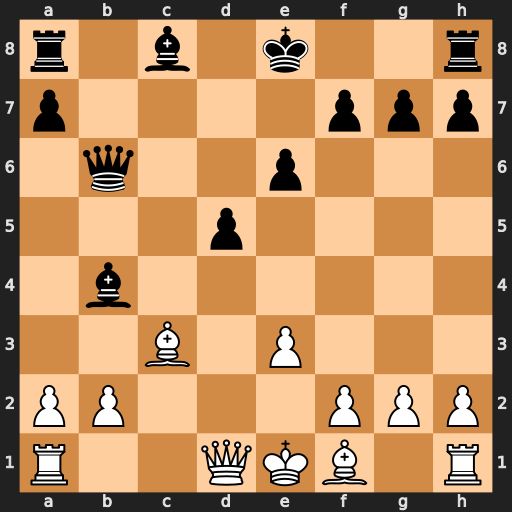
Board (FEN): r1b1k2r/p4ppp/1q2p3/3p4/1b6/2B1P3/PP3PPP/R2QKB1R
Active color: w
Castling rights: KQkq
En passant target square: -
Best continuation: Qa4+ Bd7 Qxb4 Qxb4 Bxb4